Question: Is there any way to reformat the datePicker so that instead of getting "mm/dd/yyyy" you can get "dd/mm/yyyy" or even "dd/mm/yy"
This is my current code.
'''
import android.app.Activity;
import android.app.DatePickerDialog;
import android.os.Bundle;
import android.view.View;
import android.widget.DatePicker;
import android.widget.EditText;
import android.widget.TextView;
import android.view.View.OnClickListener;
import android.app.DatePickerDialog.OnDateSetListener;
import java.util.Calendar;
/**
* Created by MOS182 on 7/21/13.
*/
public class AddReminder extends Activity {
TextView Title, Amount, PaymentDate, ReminderDate, ReminderTime;
EditText eTitle, eAmount, ePaymentDate, eReminderDate, eReminderTime;
@Override
protected void onCreate(Bundle savedInstanceState)
{
super.onCreate(savedInstanceState);
setContentView(R.layout.reminders_dialog);
initializeVariables();
ePaymentDate.setOnClickListener(new OnClickListener() {
@Override
public void onClick(View v) {
// TODO Auto-generated method stub
//To show current date in the datepicker
Calendar mcurrentDate = Calendar.getInstance();
int mYear = mcurrentDate.get(Calendar.YEAR);
int mMonth = mcurrentDate.get(Calendar.MONTH);
int mDay = mcurrentDate.get(Calendar.DAY_OF_MONTH);
DatePickerDialog mDatePicker;
mDatePicker = new DatePickerDialog(AddReminder.this, new OnDateSetListener() {
public void onDateSet(DatePicker datepicker, int selectedyear, int selectedmonth, int selectedday) {
// TODO Auto-generated method stub
/* Your code to get date and time */
selectedmonth = selectedmonth + 1;
ePaymentDate.setText("" + selectedday + "/" + selectedmonth + "/" + selectedyear);
}
}, mYear, mMonth, mDay);
mDatePicker.setTitle("Select date");
mDatePicker.show();
}
});
}
private void initializeVariables()
{
Title = (TextView) findViewById(R.id.tvTitle);
Amount = (TextView) findViewById(R.id.tvAmount);
PaymentDate = (TextView) findViewById(R.id.tvPaymentDate);
ReminderDate = (TextView) findViewById(R.id.tvReminderDate);
ReminderTime = (TextView) findViewById(R.id.tvReminderTime);
eTitle = (EditText) findViewById(R.id.etTitle);
eAmount = (EditText) findViewById(R.id.etAmount);
ePaymentDate = (EditText) findViewById(R.id.etPaymentDate);
eReminderDate = (EditText) findViewById(R.id.etReminderDate);
eReminderTime = (EditText) findViewById(R.id.etReminderTime);
}
}
'''
This is what is currently displayed when I run my code and select the ePaymentDate field.

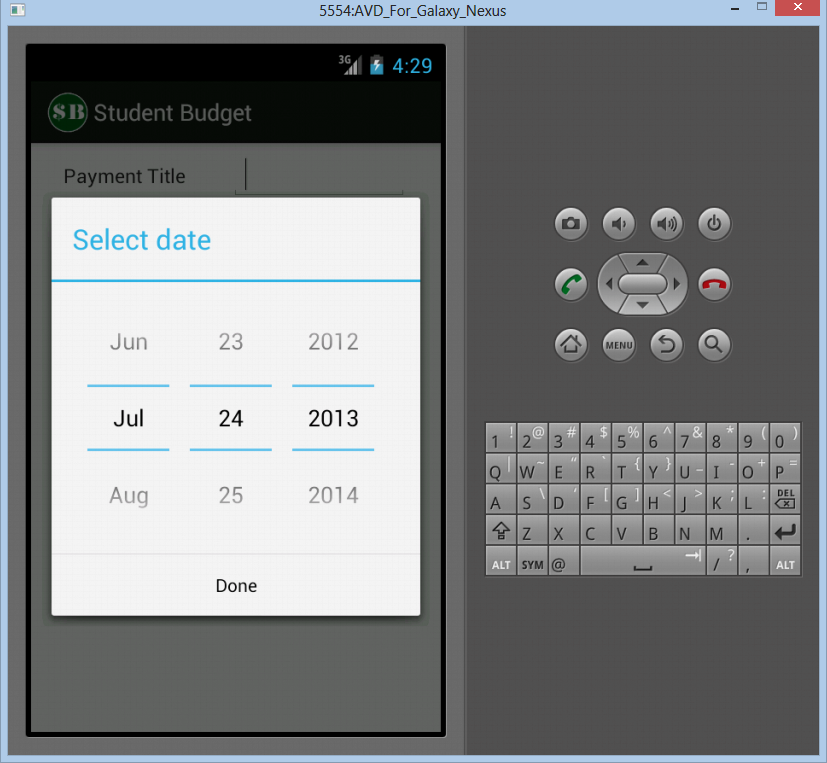
Answer: The picker take the date format chosen by the user, which means you don't really have to format it, as probably the enjoys the most to he's
I just tested a code and on my phone, where I have the date in (dd/mm/yyyy) format, so the picker shows the same format; in emulator, I've put the date in mm/dd/yyyy format, so the picker displays the same.
So there is .
But if you still really want to display a specific format, then refer to <URL>, there is an elaborate way to show the date in the desired format, but with changes in the original code.